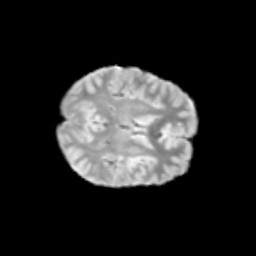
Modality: T2w
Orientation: axial
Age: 10
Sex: male
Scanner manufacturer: siemens
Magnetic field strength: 3 T
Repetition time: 3.8 s
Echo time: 0.07 s